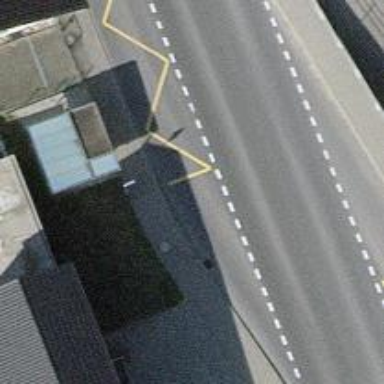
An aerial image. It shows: Bus stop with platform for public transport.